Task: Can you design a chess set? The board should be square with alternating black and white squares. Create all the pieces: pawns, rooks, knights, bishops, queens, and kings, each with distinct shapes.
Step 408:
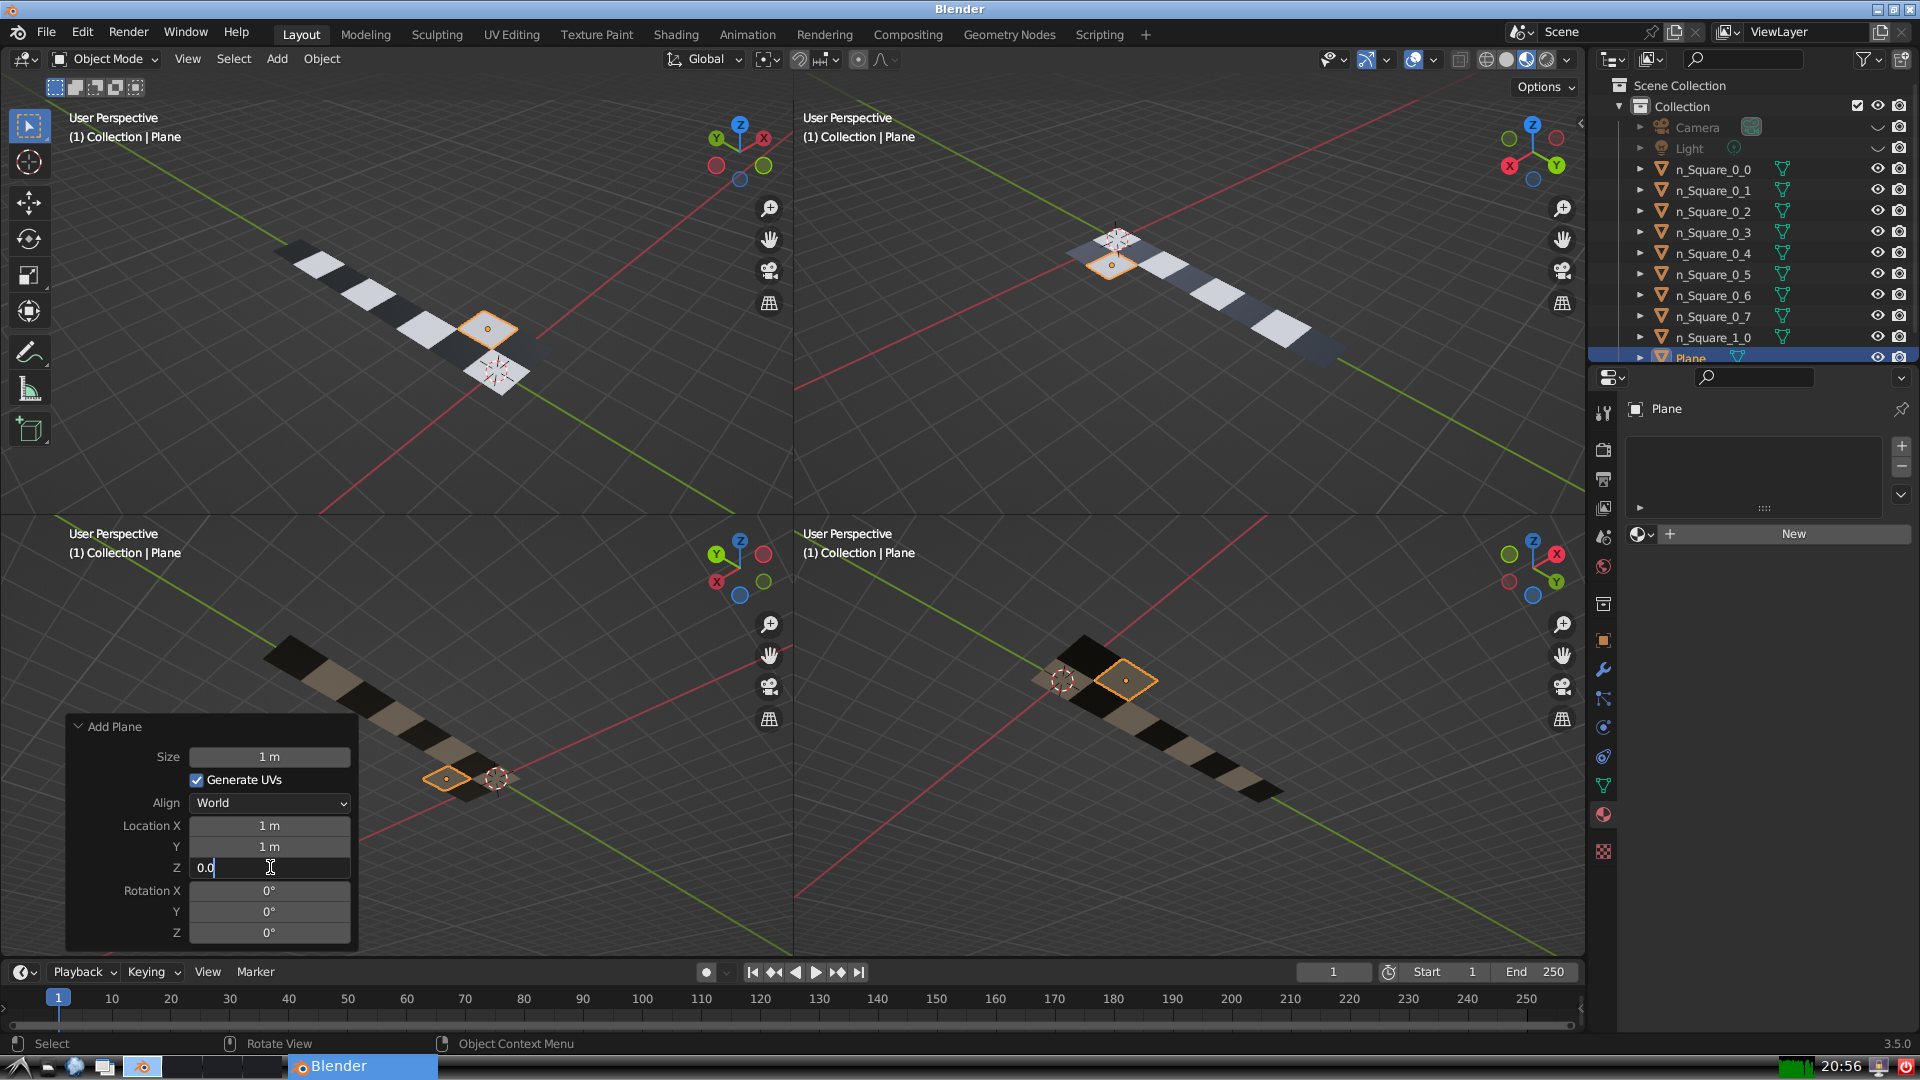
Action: {"key_press": ['Return']}